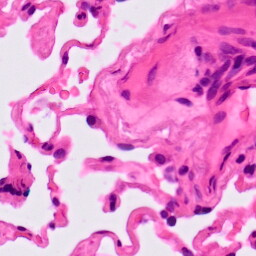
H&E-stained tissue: Lung